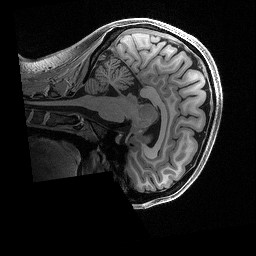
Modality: T1w
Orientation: sagittal
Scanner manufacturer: siemens
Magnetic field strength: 3 T
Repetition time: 2.5 s
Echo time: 0.0029 s